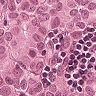
Metastatic tissue present: yes